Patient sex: M
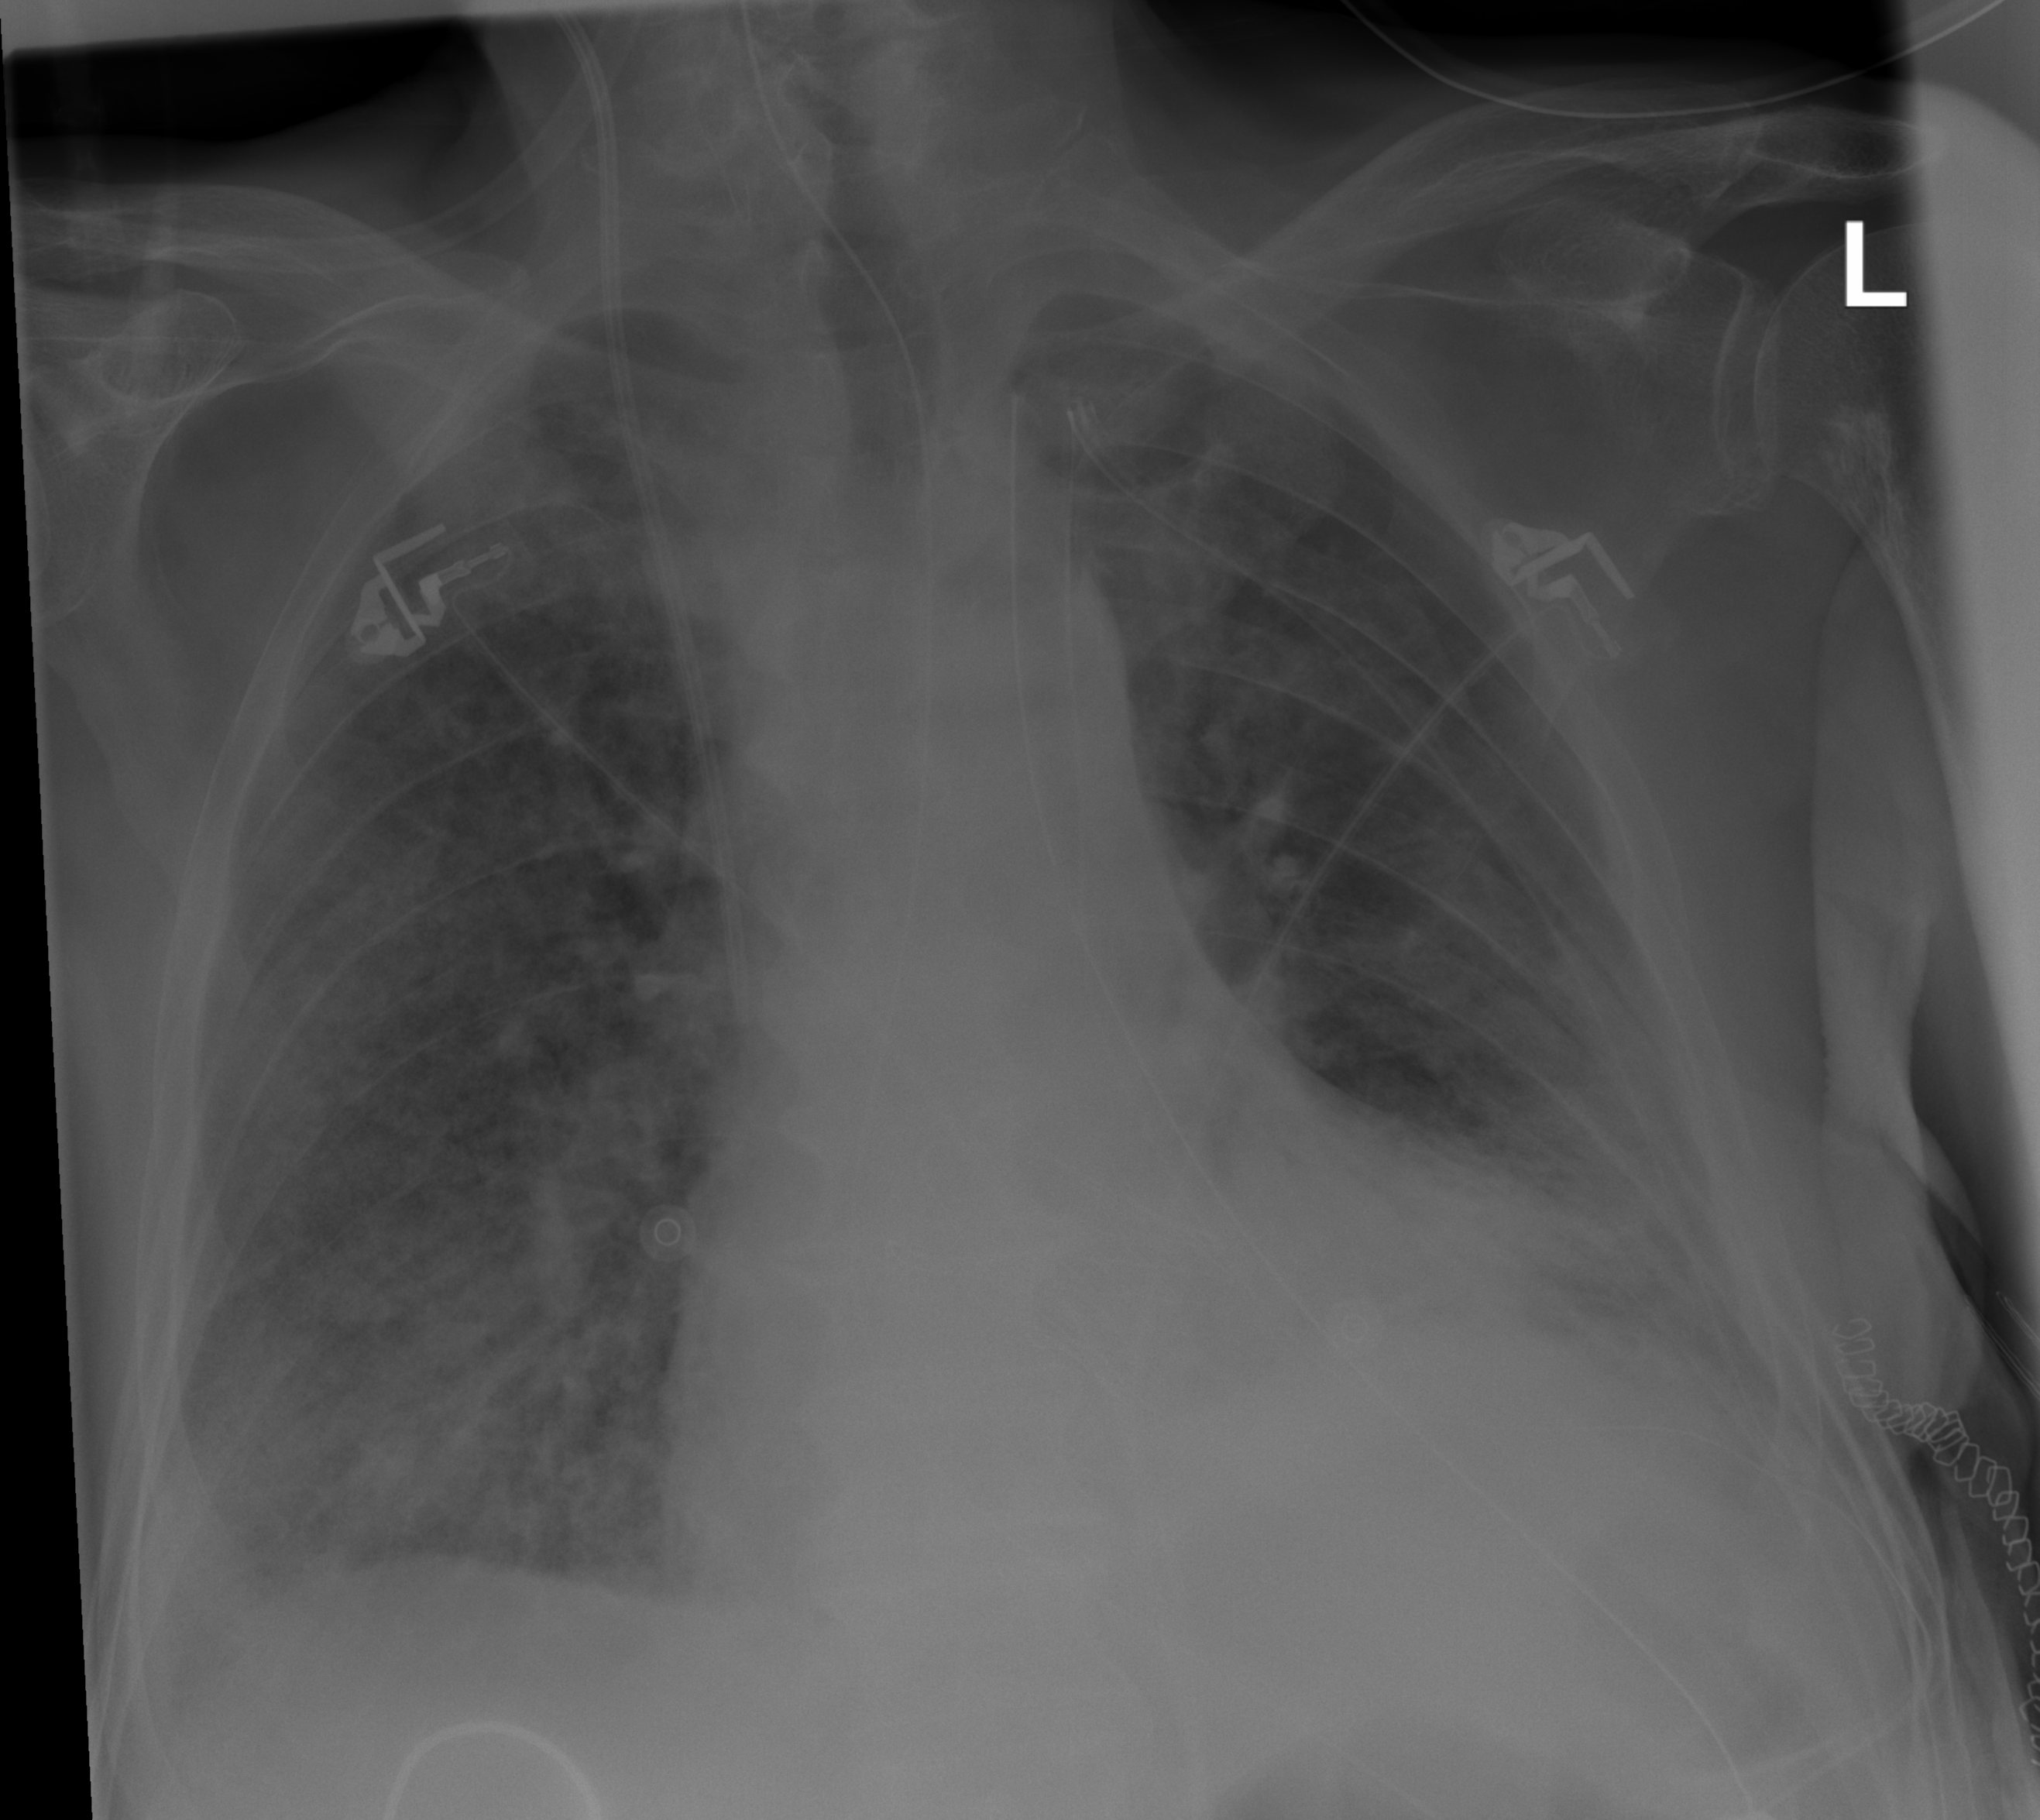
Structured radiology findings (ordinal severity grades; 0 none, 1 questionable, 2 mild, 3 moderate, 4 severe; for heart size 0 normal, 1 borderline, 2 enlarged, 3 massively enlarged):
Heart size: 2
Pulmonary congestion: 2
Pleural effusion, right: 2
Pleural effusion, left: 2
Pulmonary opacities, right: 3
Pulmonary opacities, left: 2
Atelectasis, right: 3
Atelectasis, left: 2